Aerial crown-view tile of a tropical tree (Barro Colorado Island, Panama), acquired 20250217:
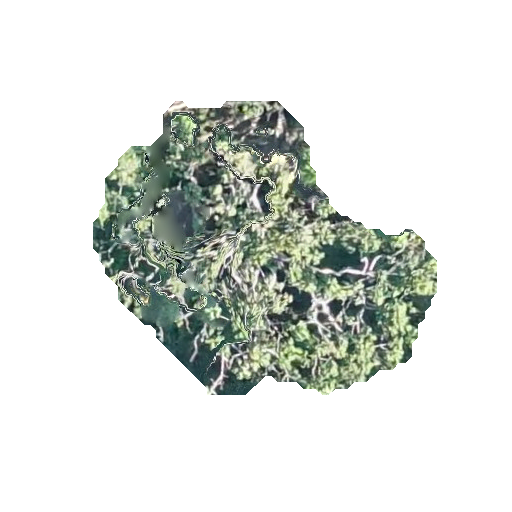
Species: Cecropia insignis
GBIF accepted scientific name: Cecropia insignis
Crown area: 98.954 m²